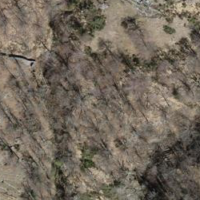
EUNIS habitat code: 41
Species observed at this site:
Saponaria ocymoides
Teucrium scorodonia